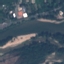
Label: River